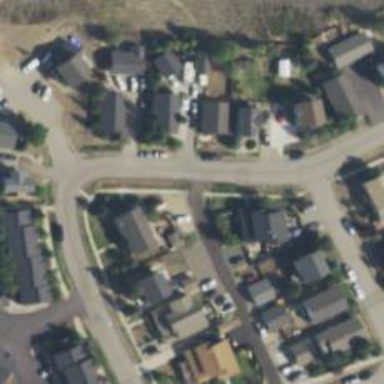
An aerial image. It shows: Alley classified as service road.